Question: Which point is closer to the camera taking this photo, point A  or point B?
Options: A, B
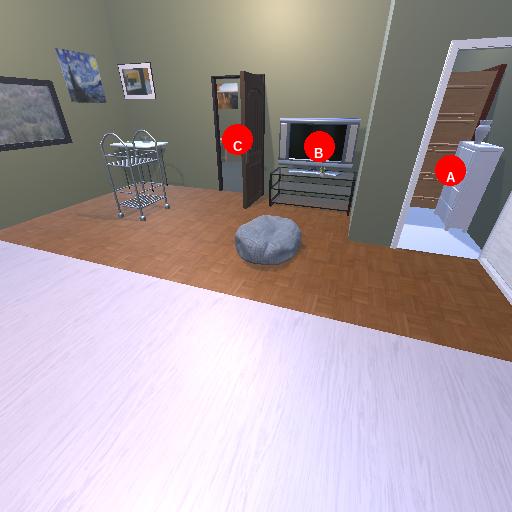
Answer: A